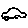
Label: car